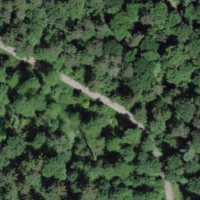
EUNIS habitat code: 44
Species observed at this site:
Aruncus dioicus
Muscardinus avellanarius